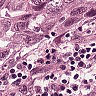
Metastatic tissue present: yes